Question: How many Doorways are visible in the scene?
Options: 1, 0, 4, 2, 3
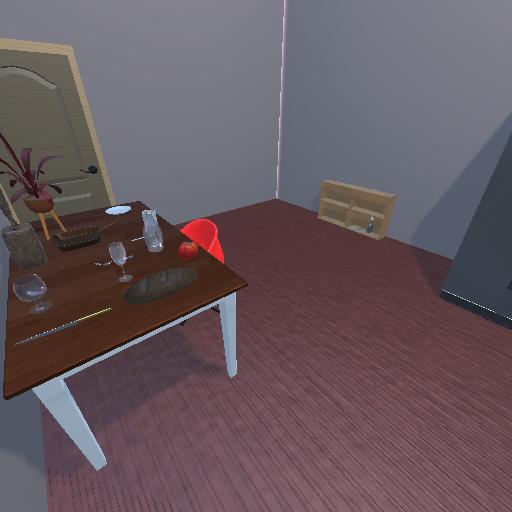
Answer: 1